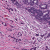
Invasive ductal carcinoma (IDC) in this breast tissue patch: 1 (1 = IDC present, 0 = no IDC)